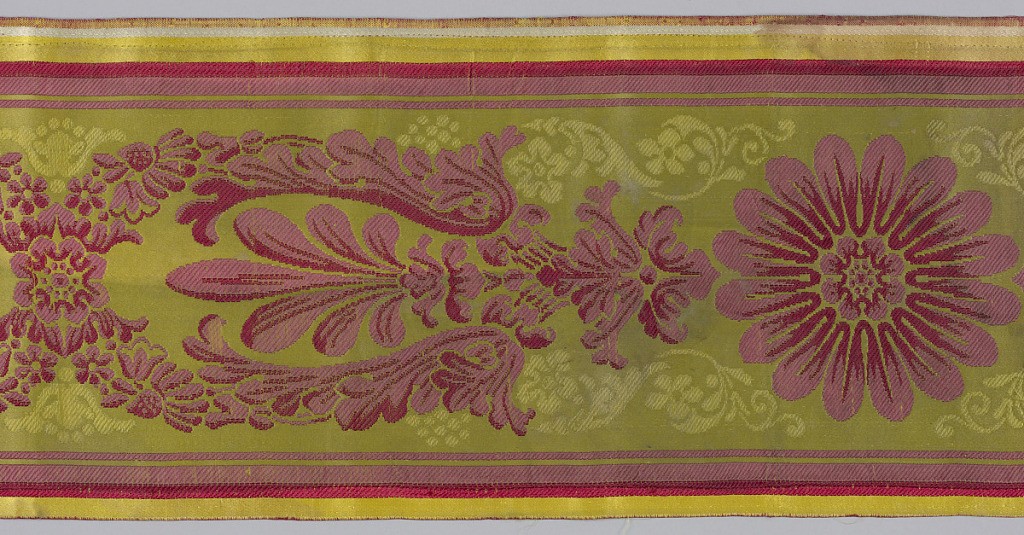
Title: Trimming
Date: early 19th century
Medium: silk
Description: Gold-colored border with Empire design in red.